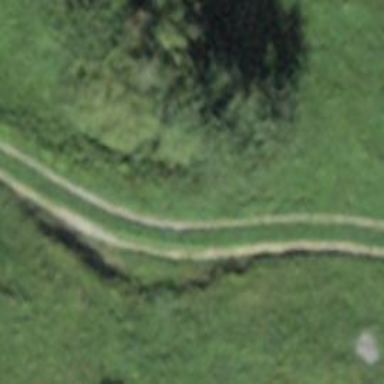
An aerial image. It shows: Track with grade5 tracktype.